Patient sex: M
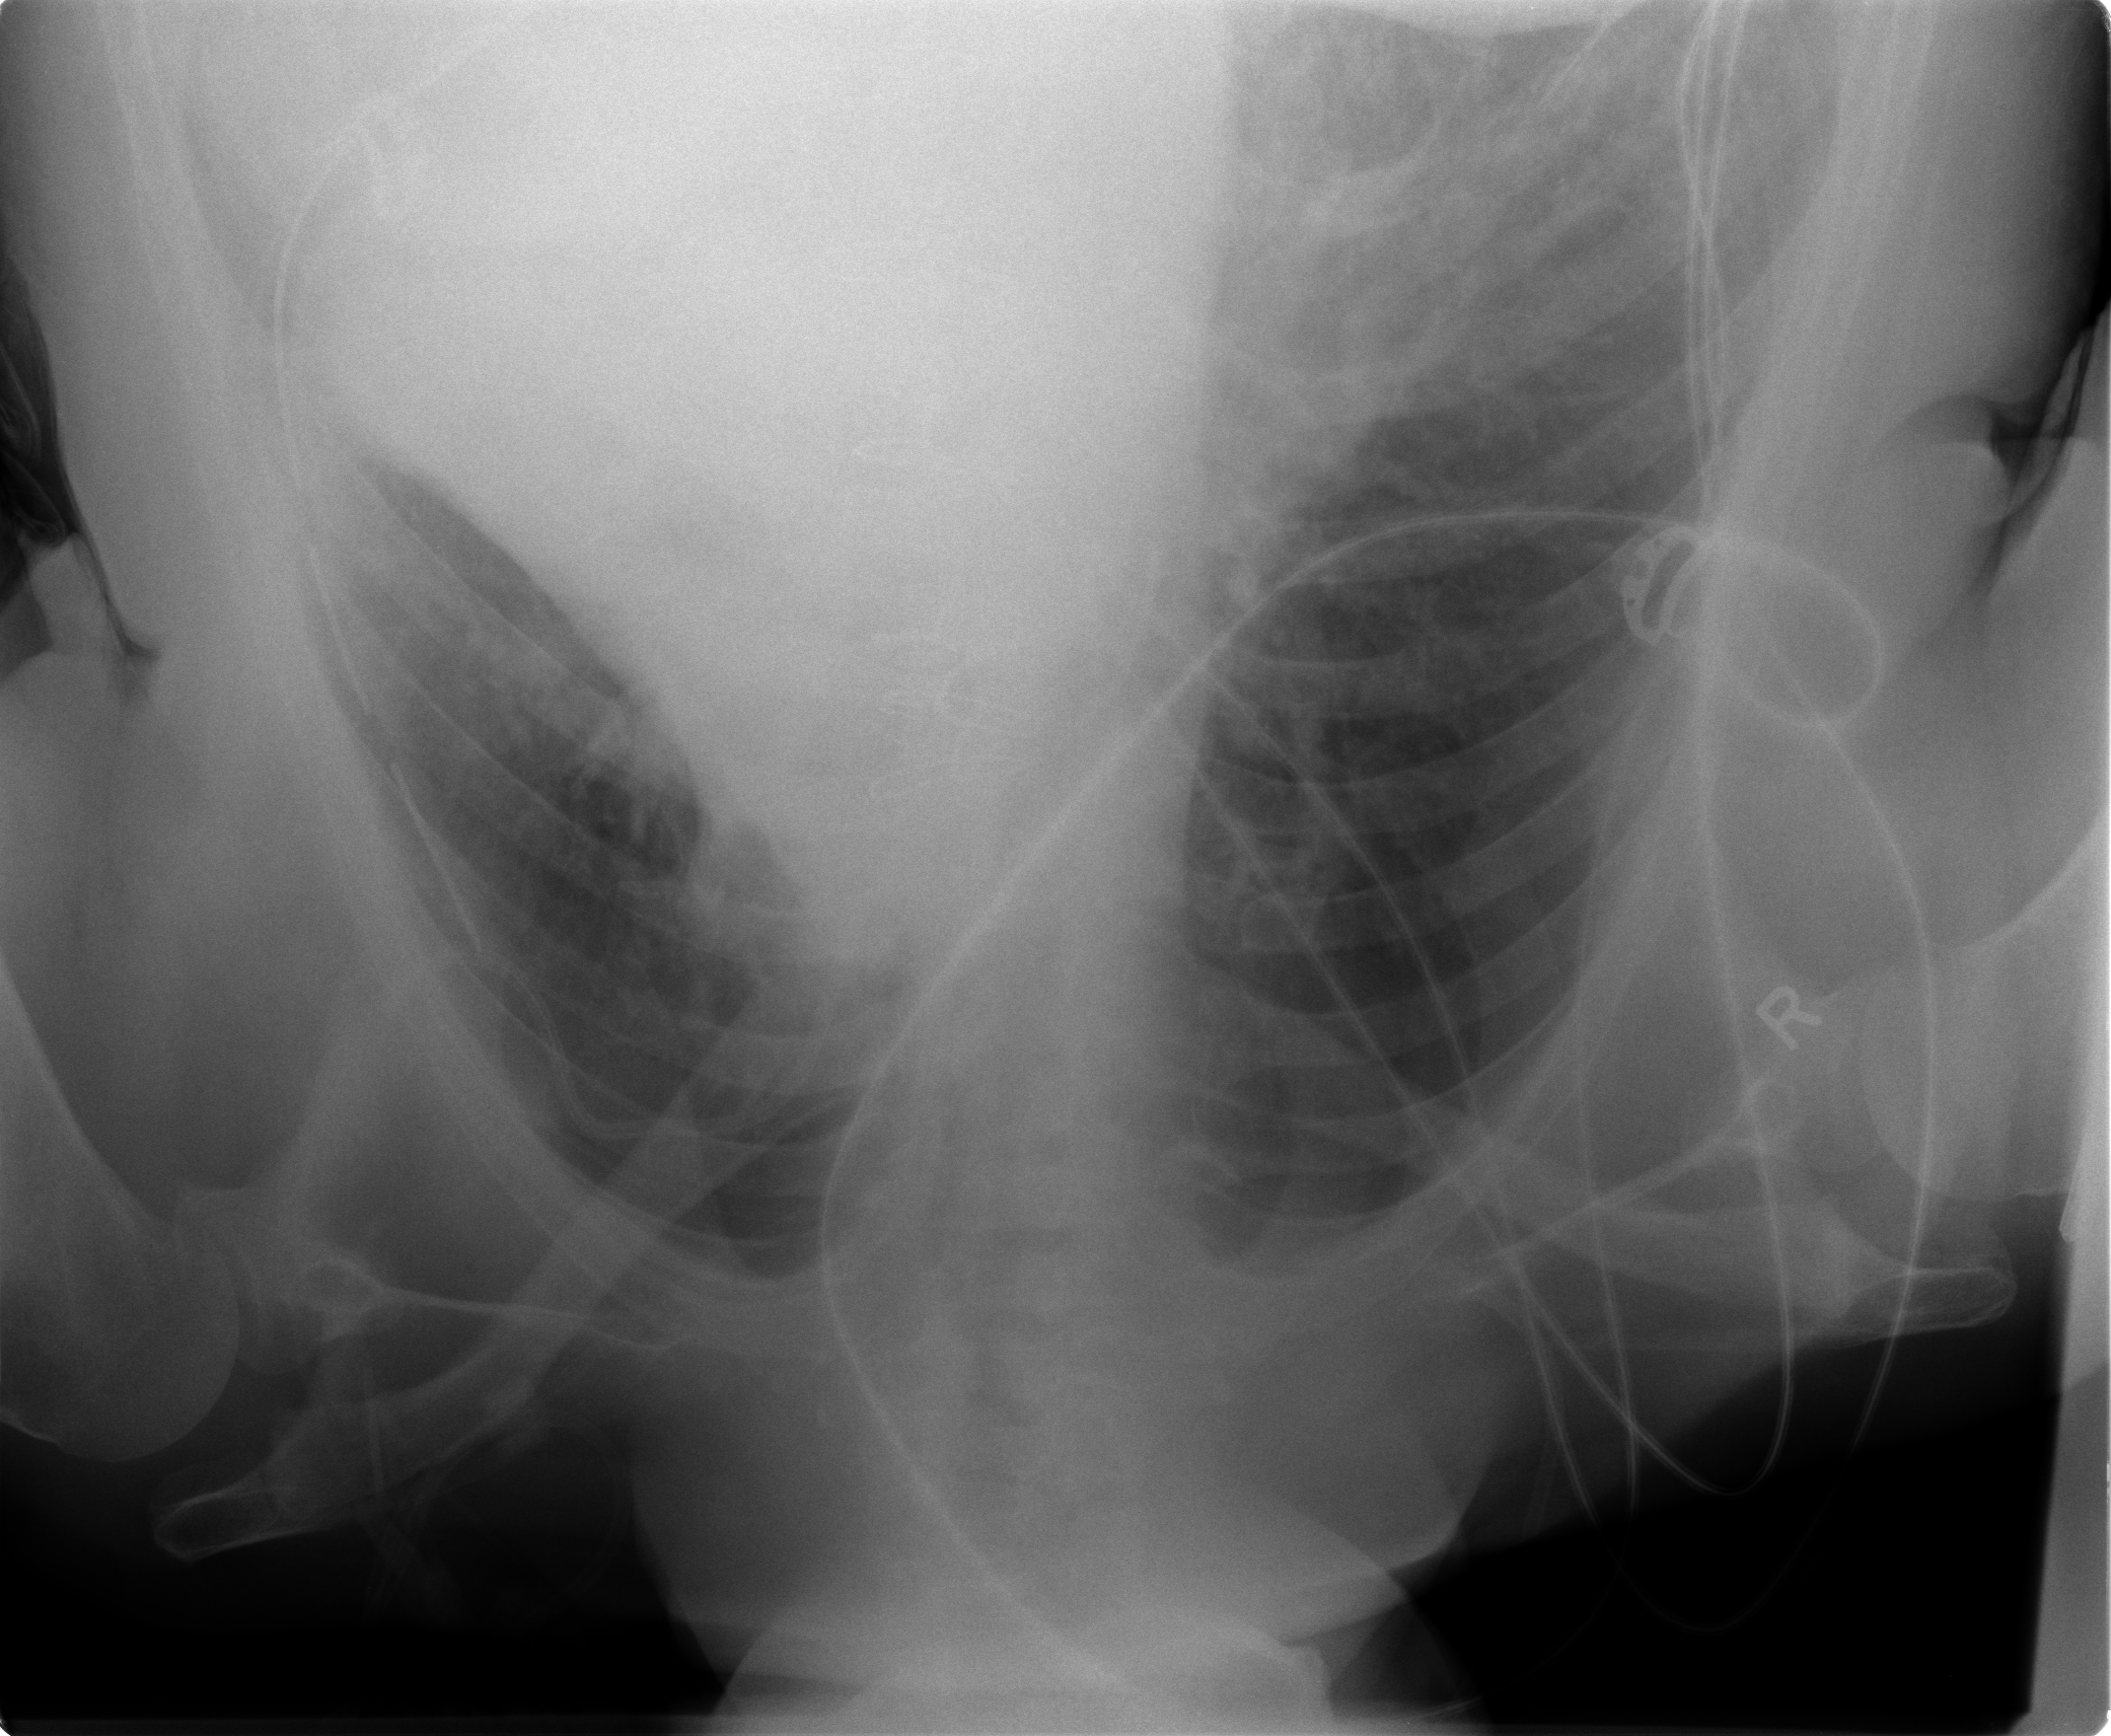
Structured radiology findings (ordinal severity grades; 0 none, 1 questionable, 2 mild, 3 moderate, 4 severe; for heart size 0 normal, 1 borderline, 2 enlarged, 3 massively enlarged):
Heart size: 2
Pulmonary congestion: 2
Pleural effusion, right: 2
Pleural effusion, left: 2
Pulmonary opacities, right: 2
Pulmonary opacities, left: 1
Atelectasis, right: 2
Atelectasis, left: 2